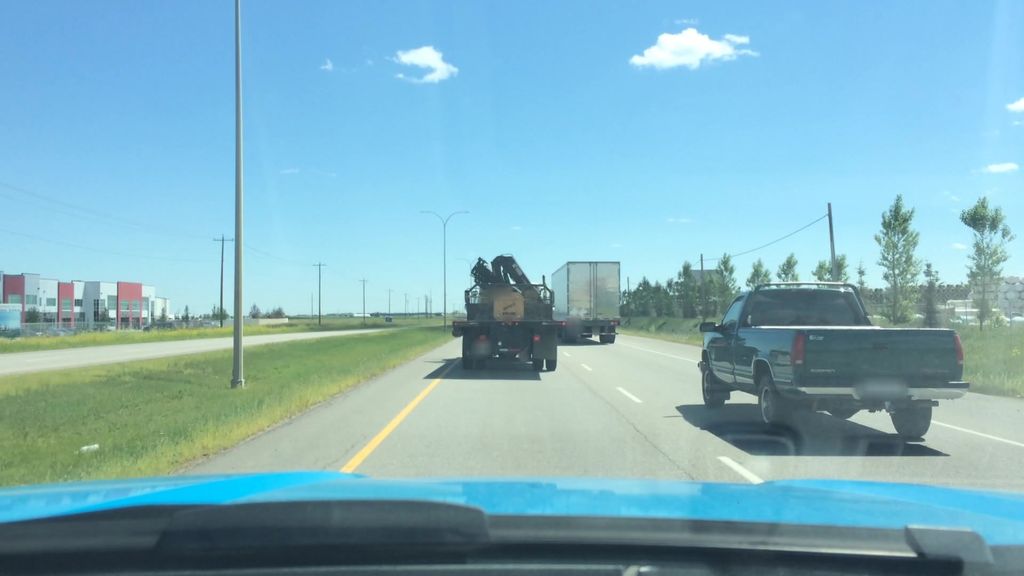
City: calgary